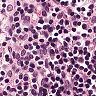
Metastatic tissue present: no